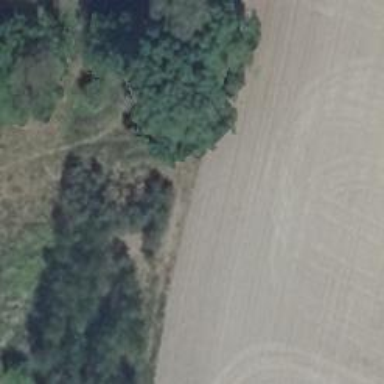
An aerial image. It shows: Hunting stand.